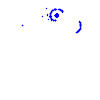
Particle: kaon